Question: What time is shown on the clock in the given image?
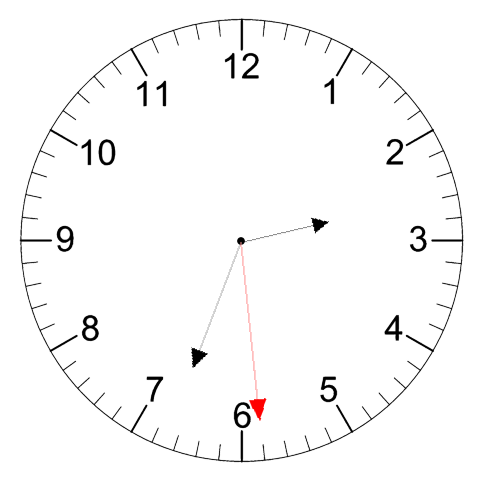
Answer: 02:33:29